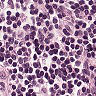
Metastatic tissue present: no